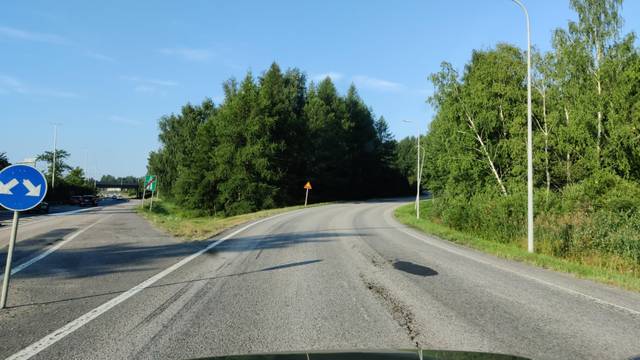
Region: Finland
Coordinates: 60.219, 24.977